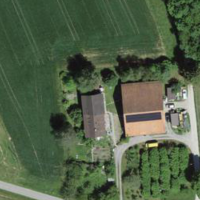
EUNIS habitat code: 52
Species observed at this site:
Carpinus betulus